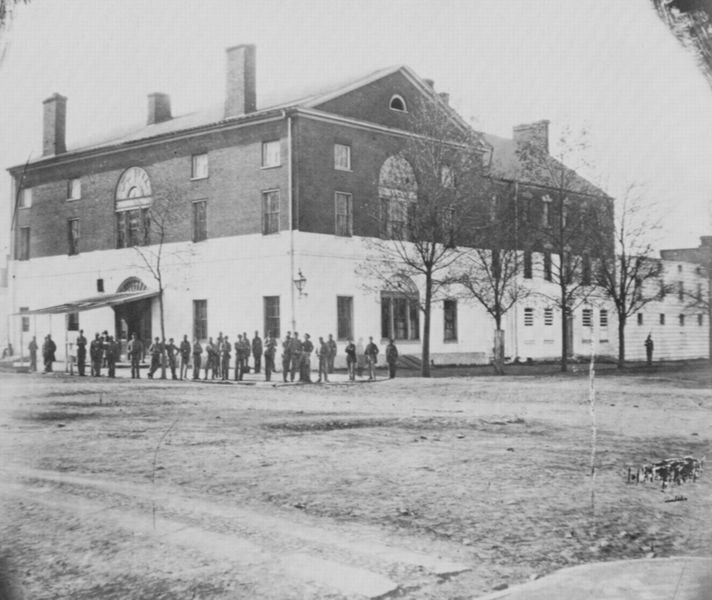
Titel: Altes Kapitolgefängnis, Washington D. C.
Künstler: Mathew B. Brady
Schlagwörter: baum, dunkel, gruppe, himmel, mann, schatten, weiß, bäume, frauen, menschen, stadt, äste, fenster, glas, grau, lampe, licht, männer, schwarz, strasse, tür, dach, gebäude, haus, wiese, leute, menge, versammlung, spitze, steine, erde, häuser, kalt, zweige, personen, kamin, kamine, schornstein, turm, ecke, ansicht, bogen, fassade, ort, pflaster, giebel, mauer, schornsteine, gelände, kahl, bauernhof, türe, winter, fabrik, platz, besucher, arbeiter, soldaten, anbau, foto, fotografie, photographie, regen, bögen, kreuzung, schwarz weiss, radierung, uniform, löcher, photo, flecken, etagen, geschosse, vordach, fotographie, stockwerke, riß, aufnahme, beschädigung, kaserne, bogenfenster, fensterbogen, anstalt, schwarz-weis, beschädigungen, graustufe, 1900, nhaus, abrik, #arbeiter, maren, foto new york, amerika weg reifen wartende männer schornstein, giebeldacg